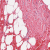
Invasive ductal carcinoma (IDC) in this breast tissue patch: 0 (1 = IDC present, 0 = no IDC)